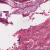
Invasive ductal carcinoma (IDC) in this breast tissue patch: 0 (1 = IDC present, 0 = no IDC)